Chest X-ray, AP view. Patient: 69 years old, sex M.
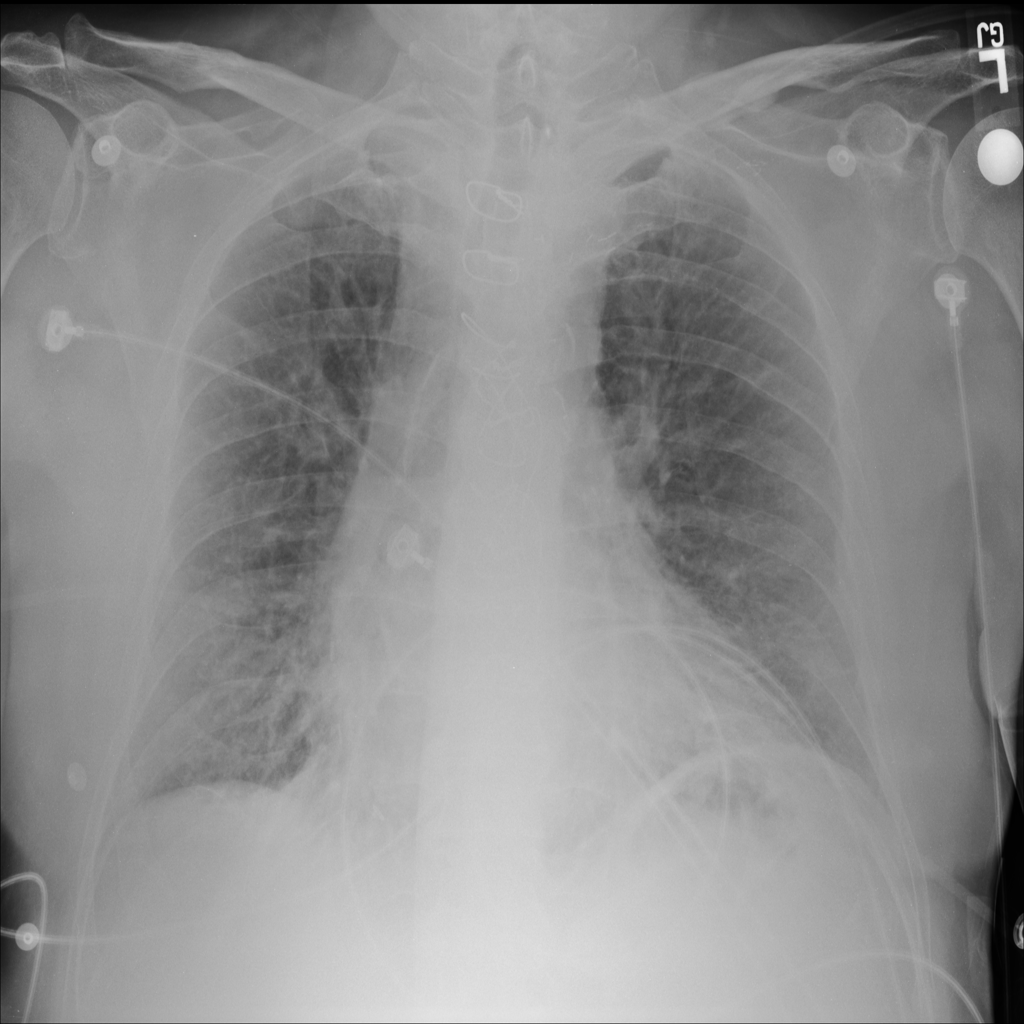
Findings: No Finding